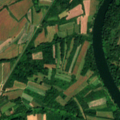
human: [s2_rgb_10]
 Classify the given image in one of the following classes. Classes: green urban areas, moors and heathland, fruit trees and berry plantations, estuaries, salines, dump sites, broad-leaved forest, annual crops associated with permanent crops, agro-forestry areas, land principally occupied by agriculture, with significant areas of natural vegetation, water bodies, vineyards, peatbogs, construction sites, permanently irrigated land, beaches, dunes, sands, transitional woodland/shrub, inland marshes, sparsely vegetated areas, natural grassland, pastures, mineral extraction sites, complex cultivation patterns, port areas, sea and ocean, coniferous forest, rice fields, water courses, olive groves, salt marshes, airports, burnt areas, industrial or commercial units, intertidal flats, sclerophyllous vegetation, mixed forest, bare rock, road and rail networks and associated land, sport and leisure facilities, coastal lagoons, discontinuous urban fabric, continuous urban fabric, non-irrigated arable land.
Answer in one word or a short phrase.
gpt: non-irrigated arable land, complex cultivation patterns, land principally occupied by agriculture, with significant areas of natural vegetation, broad-leaved forest, transitional woodland/shrub, water courses